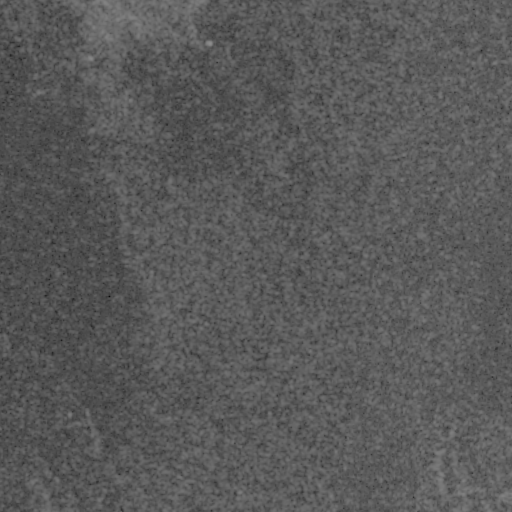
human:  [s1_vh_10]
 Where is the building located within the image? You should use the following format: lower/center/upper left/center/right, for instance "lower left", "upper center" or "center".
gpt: The building is located in the upper left of the image.
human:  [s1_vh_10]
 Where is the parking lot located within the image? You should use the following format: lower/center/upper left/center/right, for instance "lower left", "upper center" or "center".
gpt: There is no parking lot in the image.

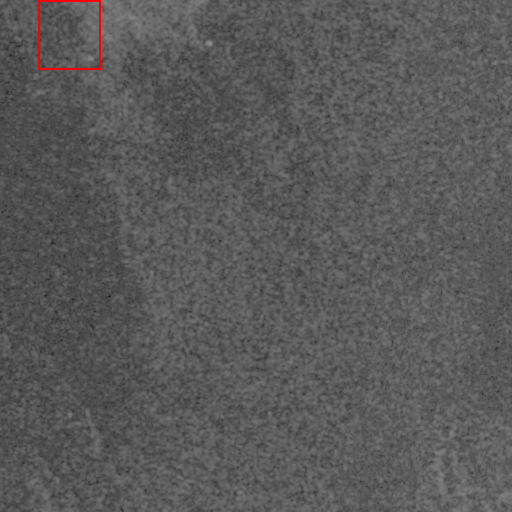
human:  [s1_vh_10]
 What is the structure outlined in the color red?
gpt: The structure outlined in red is a building.
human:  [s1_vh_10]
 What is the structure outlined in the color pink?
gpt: There is no pink outline.